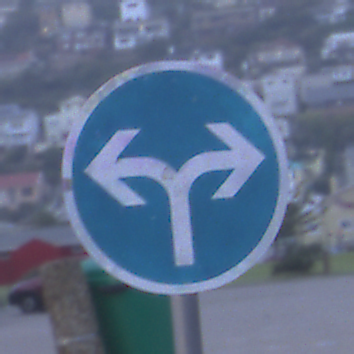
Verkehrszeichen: VorgeschriebeneFahrtrichtungRechtsOderLinks
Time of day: SunriseSunset
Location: Outdoor (Urban)
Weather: Overcast
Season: NotSpecified
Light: Natural